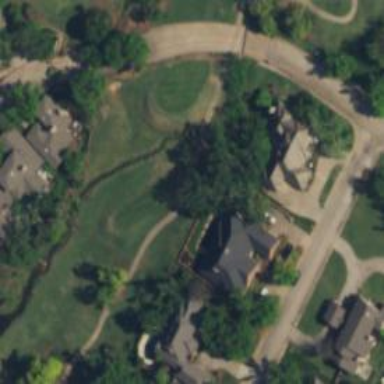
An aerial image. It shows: Service road used as golf cart path.